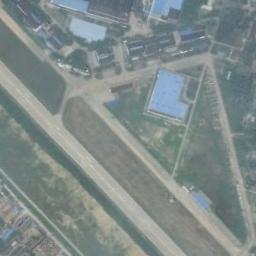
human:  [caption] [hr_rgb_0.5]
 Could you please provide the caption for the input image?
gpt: There is an airport surrounded by many houses and fields .

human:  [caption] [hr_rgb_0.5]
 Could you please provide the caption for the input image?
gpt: There are many buildings beside the runway of the airport .

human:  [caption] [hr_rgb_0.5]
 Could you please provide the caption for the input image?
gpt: The airport is surrounded by neat terraces .

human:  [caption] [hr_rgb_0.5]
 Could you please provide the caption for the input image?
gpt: An airport with two parallel runways on the lawn and some blue buildings beside .

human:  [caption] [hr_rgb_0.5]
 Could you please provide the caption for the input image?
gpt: The blue buildings are in the airport .